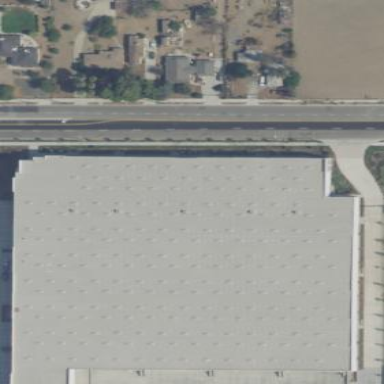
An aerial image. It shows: Warehouse building.